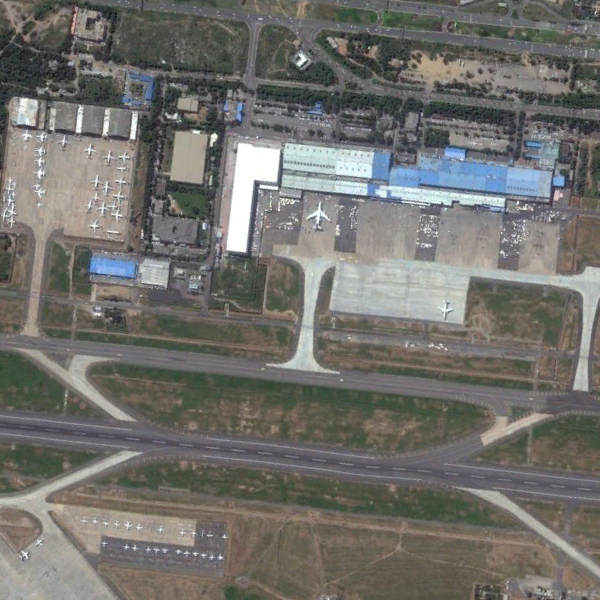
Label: Airport